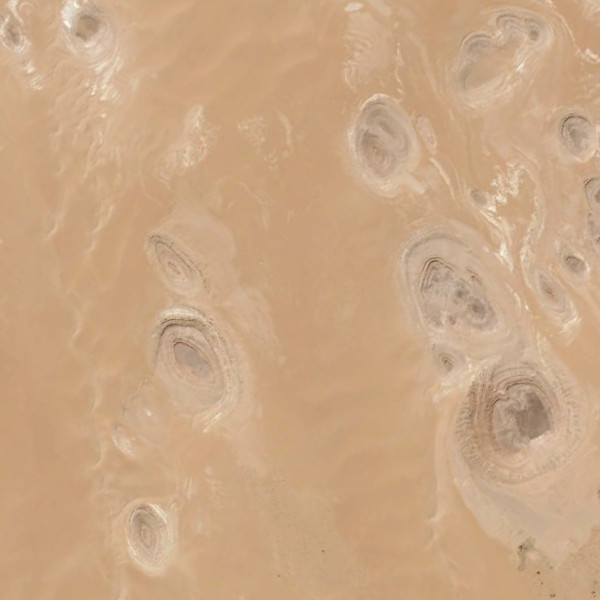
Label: Desert